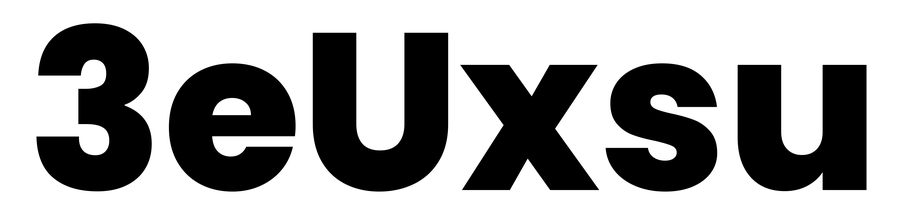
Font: Poppins-ExtraBold